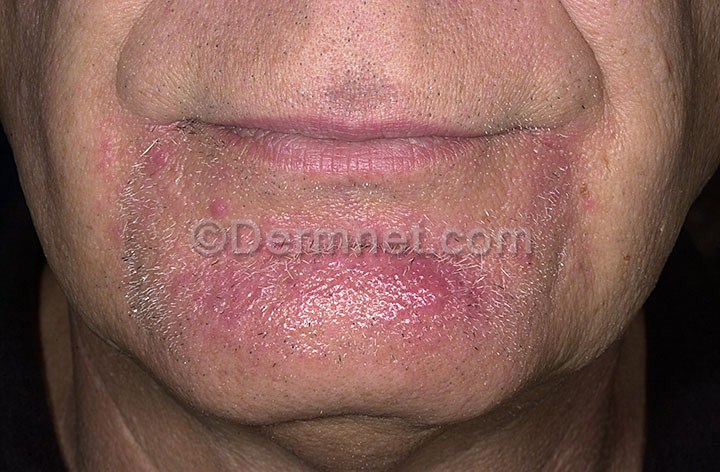
Disease: Tinea Ringworm Candidiasis and other Fungal Infections